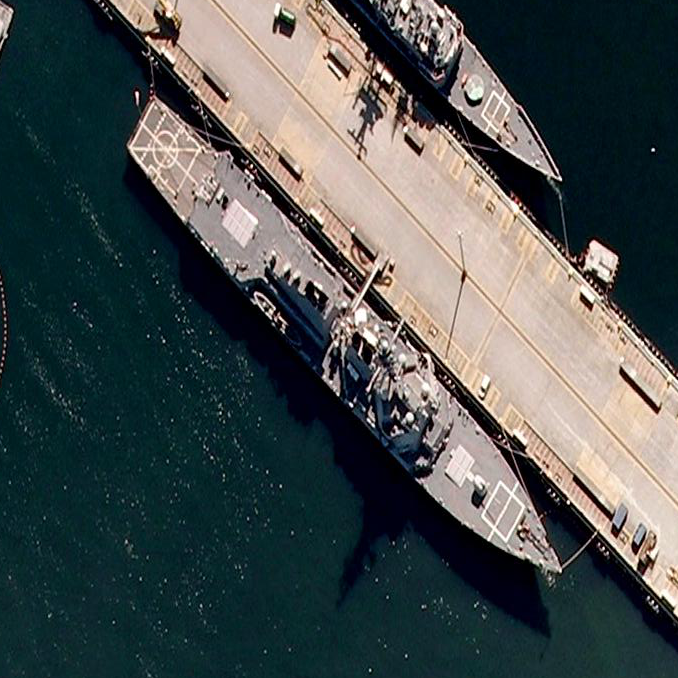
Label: destroyer